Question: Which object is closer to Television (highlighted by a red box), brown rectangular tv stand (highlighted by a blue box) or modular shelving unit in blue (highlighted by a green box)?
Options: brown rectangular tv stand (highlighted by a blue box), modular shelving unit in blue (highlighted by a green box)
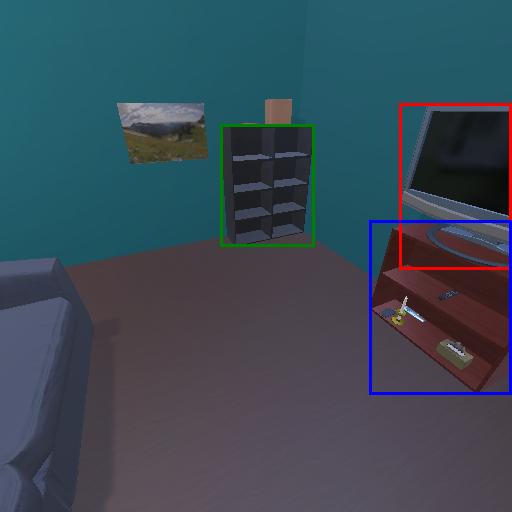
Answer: brown rectangular tv stand (highlighted by a blue box)